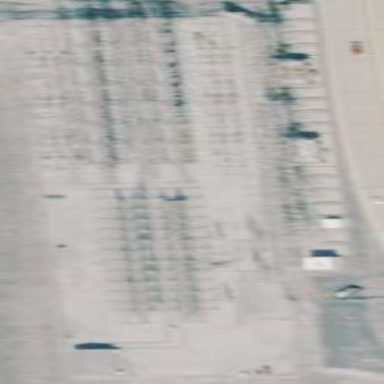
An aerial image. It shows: Power substation.